高一 · 计数
在一次区域统考中, 为了了解各学科的成绩情况, 从所有考生成绩中随机抽出 20 位考生的成绩进行统计分析, 其中数学学科的频率分布直方图如图所示, 据此估计, 在本次考试中数学成绩的方差为 . (同一组中的数据用该组区间的中点值作代表）

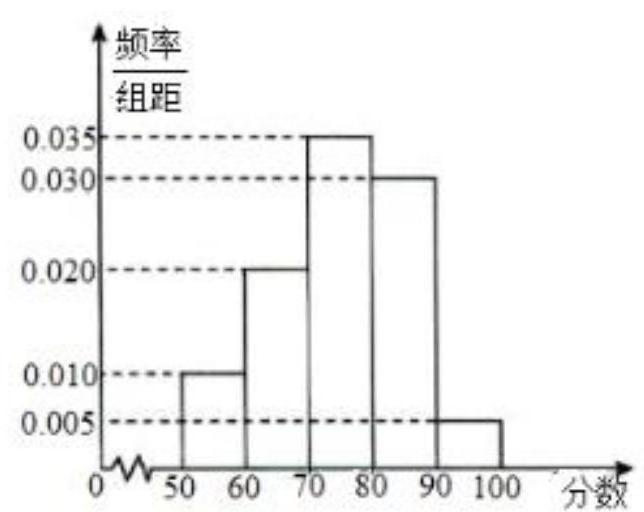
答案: 110
解析: 由题，得 $\bar{x}=55 \times